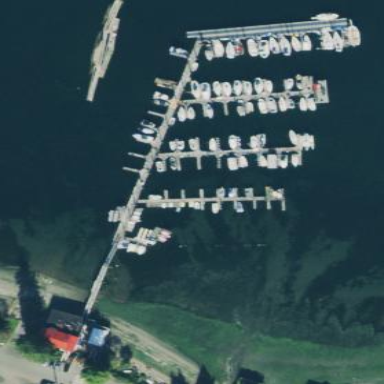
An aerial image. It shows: Marina area for leisure land.